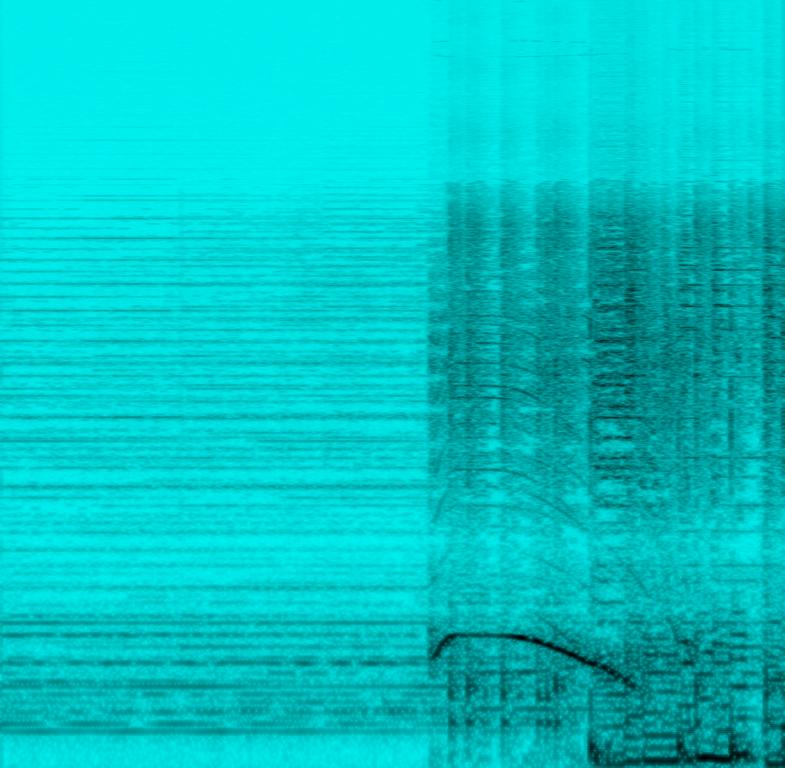
This song is an instrumental. The tempo is fast with an animated keyboard harmony, funky bass lines; groovy electric guitar melody, slick drumming and synthesiser arrangements. The instrumental is upbeat, catchy, vibrant, animated, youthful and vivacious. This song is an Electro Rock/ Synth Rock.